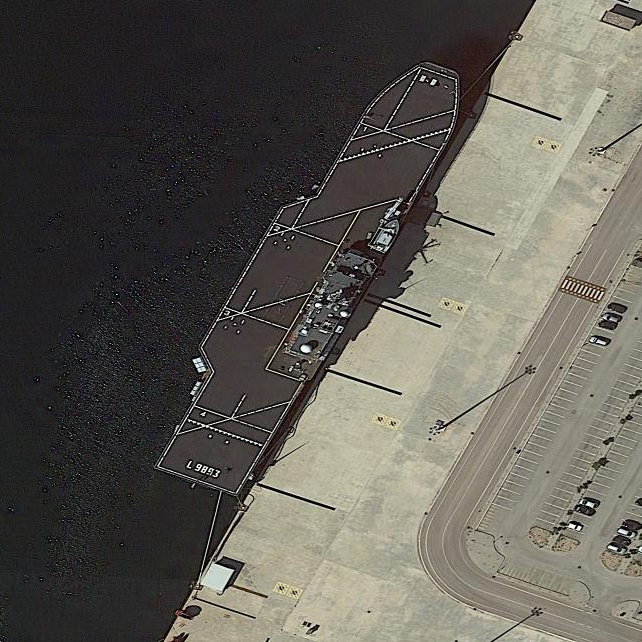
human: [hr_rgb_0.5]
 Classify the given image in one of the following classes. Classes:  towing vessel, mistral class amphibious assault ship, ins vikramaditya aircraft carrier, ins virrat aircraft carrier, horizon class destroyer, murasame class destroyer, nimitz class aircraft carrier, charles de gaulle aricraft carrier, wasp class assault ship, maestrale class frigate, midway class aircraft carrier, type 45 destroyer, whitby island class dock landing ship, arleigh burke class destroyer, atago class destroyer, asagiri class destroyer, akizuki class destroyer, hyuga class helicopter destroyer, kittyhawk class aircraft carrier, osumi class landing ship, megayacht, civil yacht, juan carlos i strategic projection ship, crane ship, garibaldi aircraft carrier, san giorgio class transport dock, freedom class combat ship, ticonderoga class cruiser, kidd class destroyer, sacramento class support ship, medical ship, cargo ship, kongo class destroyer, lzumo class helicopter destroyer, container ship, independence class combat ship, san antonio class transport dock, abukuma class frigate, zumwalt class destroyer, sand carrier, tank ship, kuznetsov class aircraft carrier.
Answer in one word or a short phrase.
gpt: San Giorgio class transport dock